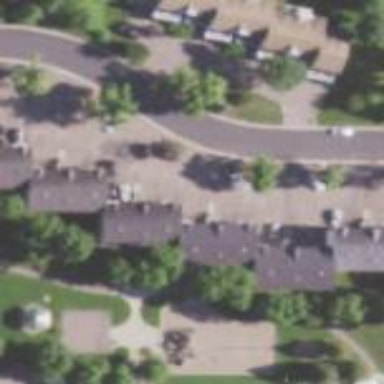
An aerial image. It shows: Image showing building with apartments.